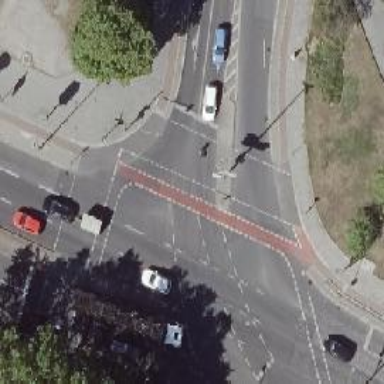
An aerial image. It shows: Crossing with traffic signals and central island.